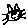
Label: cat